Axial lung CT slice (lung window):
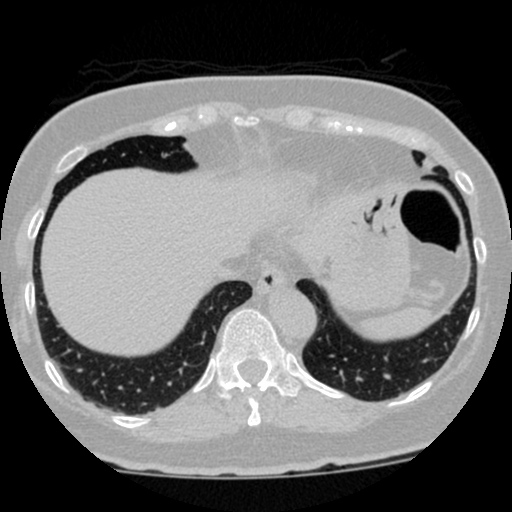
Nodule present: no